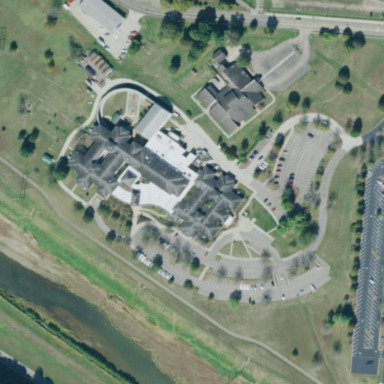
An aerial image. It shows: Healthcare facility identified as hospital.